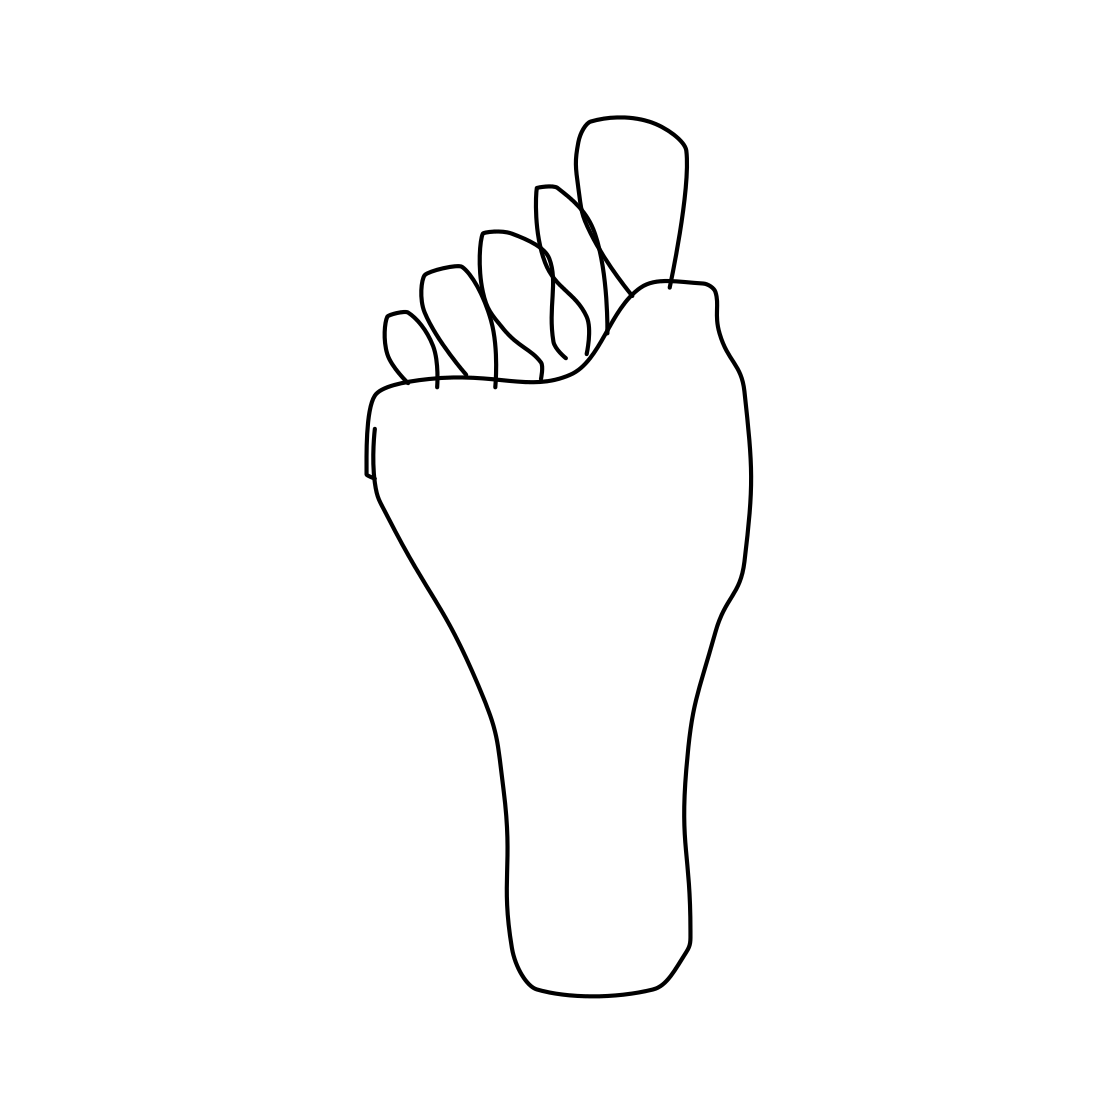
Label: foot